Question: How can I get 'videoId' (selected on image) in PHP? It's my code and it's not working (I'm talking about 'echo [...]'). It returns:
> Fatal error: Cannot access empty property in /home/****/public_html/ytshots/index.php on line 38
'''
$url = 'https://www.googleapis.com/youtube/v3/search?maxResults=4&type=video&order=date&part=snippet&forUsername=MKL&key=****';
$data = file_get_contents($url);
$characters = json_decode($data);
echo $characters->$items['videoId'];
'''

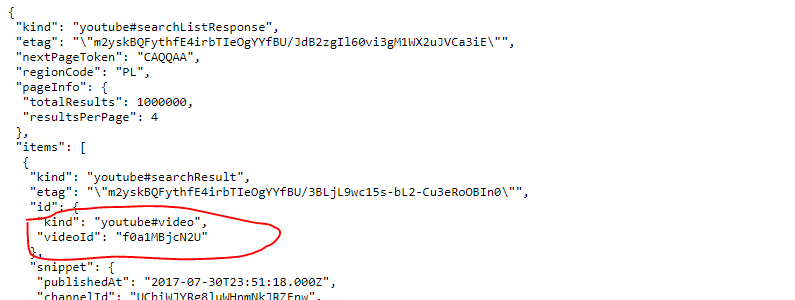
Answer: Assuming that '$characters' represents the JSON object in your image, you're looking for the following:
'''
echo $characters->items[0]->id->videoId;
'''
This is because 'items' is a in the JSON array. 'items' is actually an , and you're trying to access the first index of it, so you need '[0]'. Then you need to target the next key down, which is 'id', not 'videoID'. Then once you are inside the 'id' object, you can access 'videoID' as another key.
Hope this helps! :)